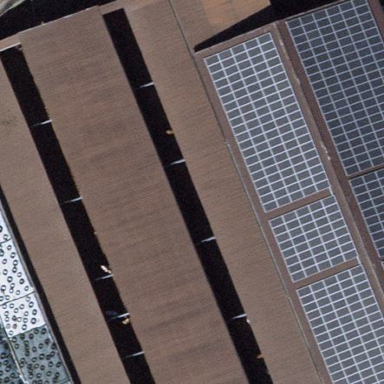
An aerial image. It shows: View of roof of building.